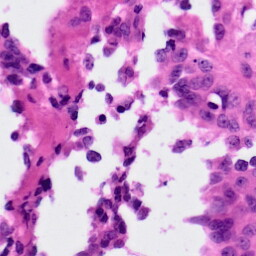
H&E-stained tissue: Ovarian